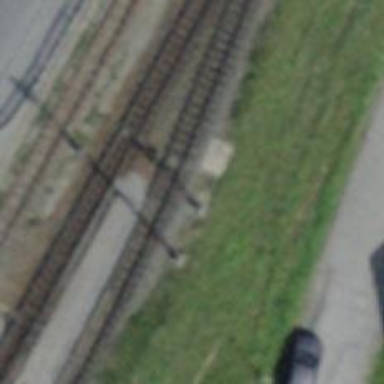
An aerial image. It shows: Railway signal.